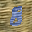
Label: 8